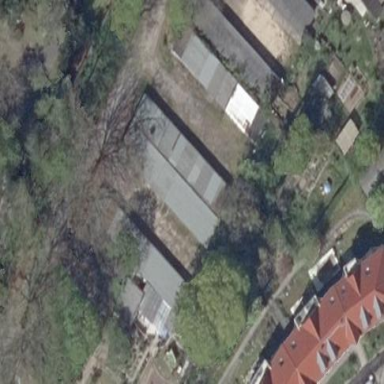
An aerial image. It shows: Garages with flat roofs.